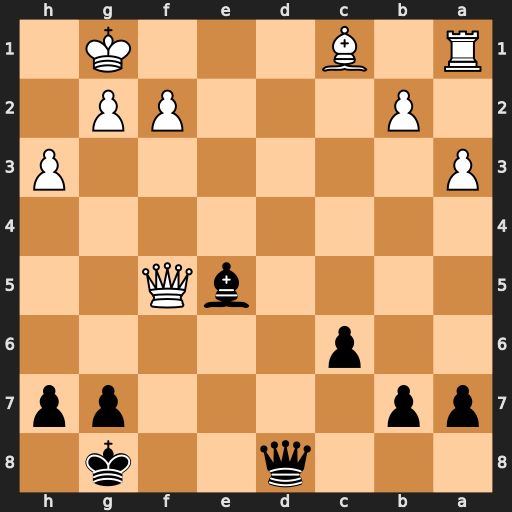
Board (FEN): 3q2k1/pp4pp/2p5/4bQ2/8/P6P/1P3PP1/R1B3K1
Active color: b
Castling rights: -
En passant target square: -
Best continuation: Qd1#